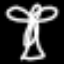
Label: palm tree